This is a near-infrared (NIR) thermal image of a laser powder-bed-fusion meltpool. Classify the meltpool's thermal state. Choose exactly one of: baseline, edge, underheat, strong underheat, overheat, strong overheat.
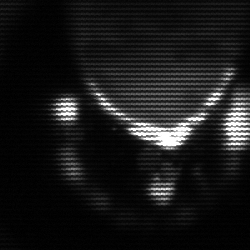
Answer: baseline